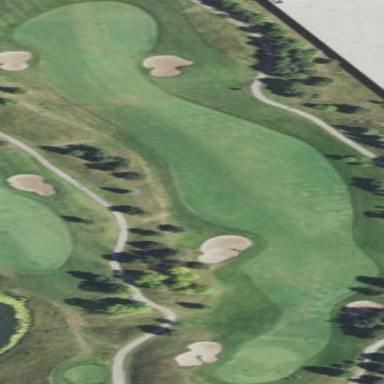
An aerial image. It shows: Scenic golf fairway.